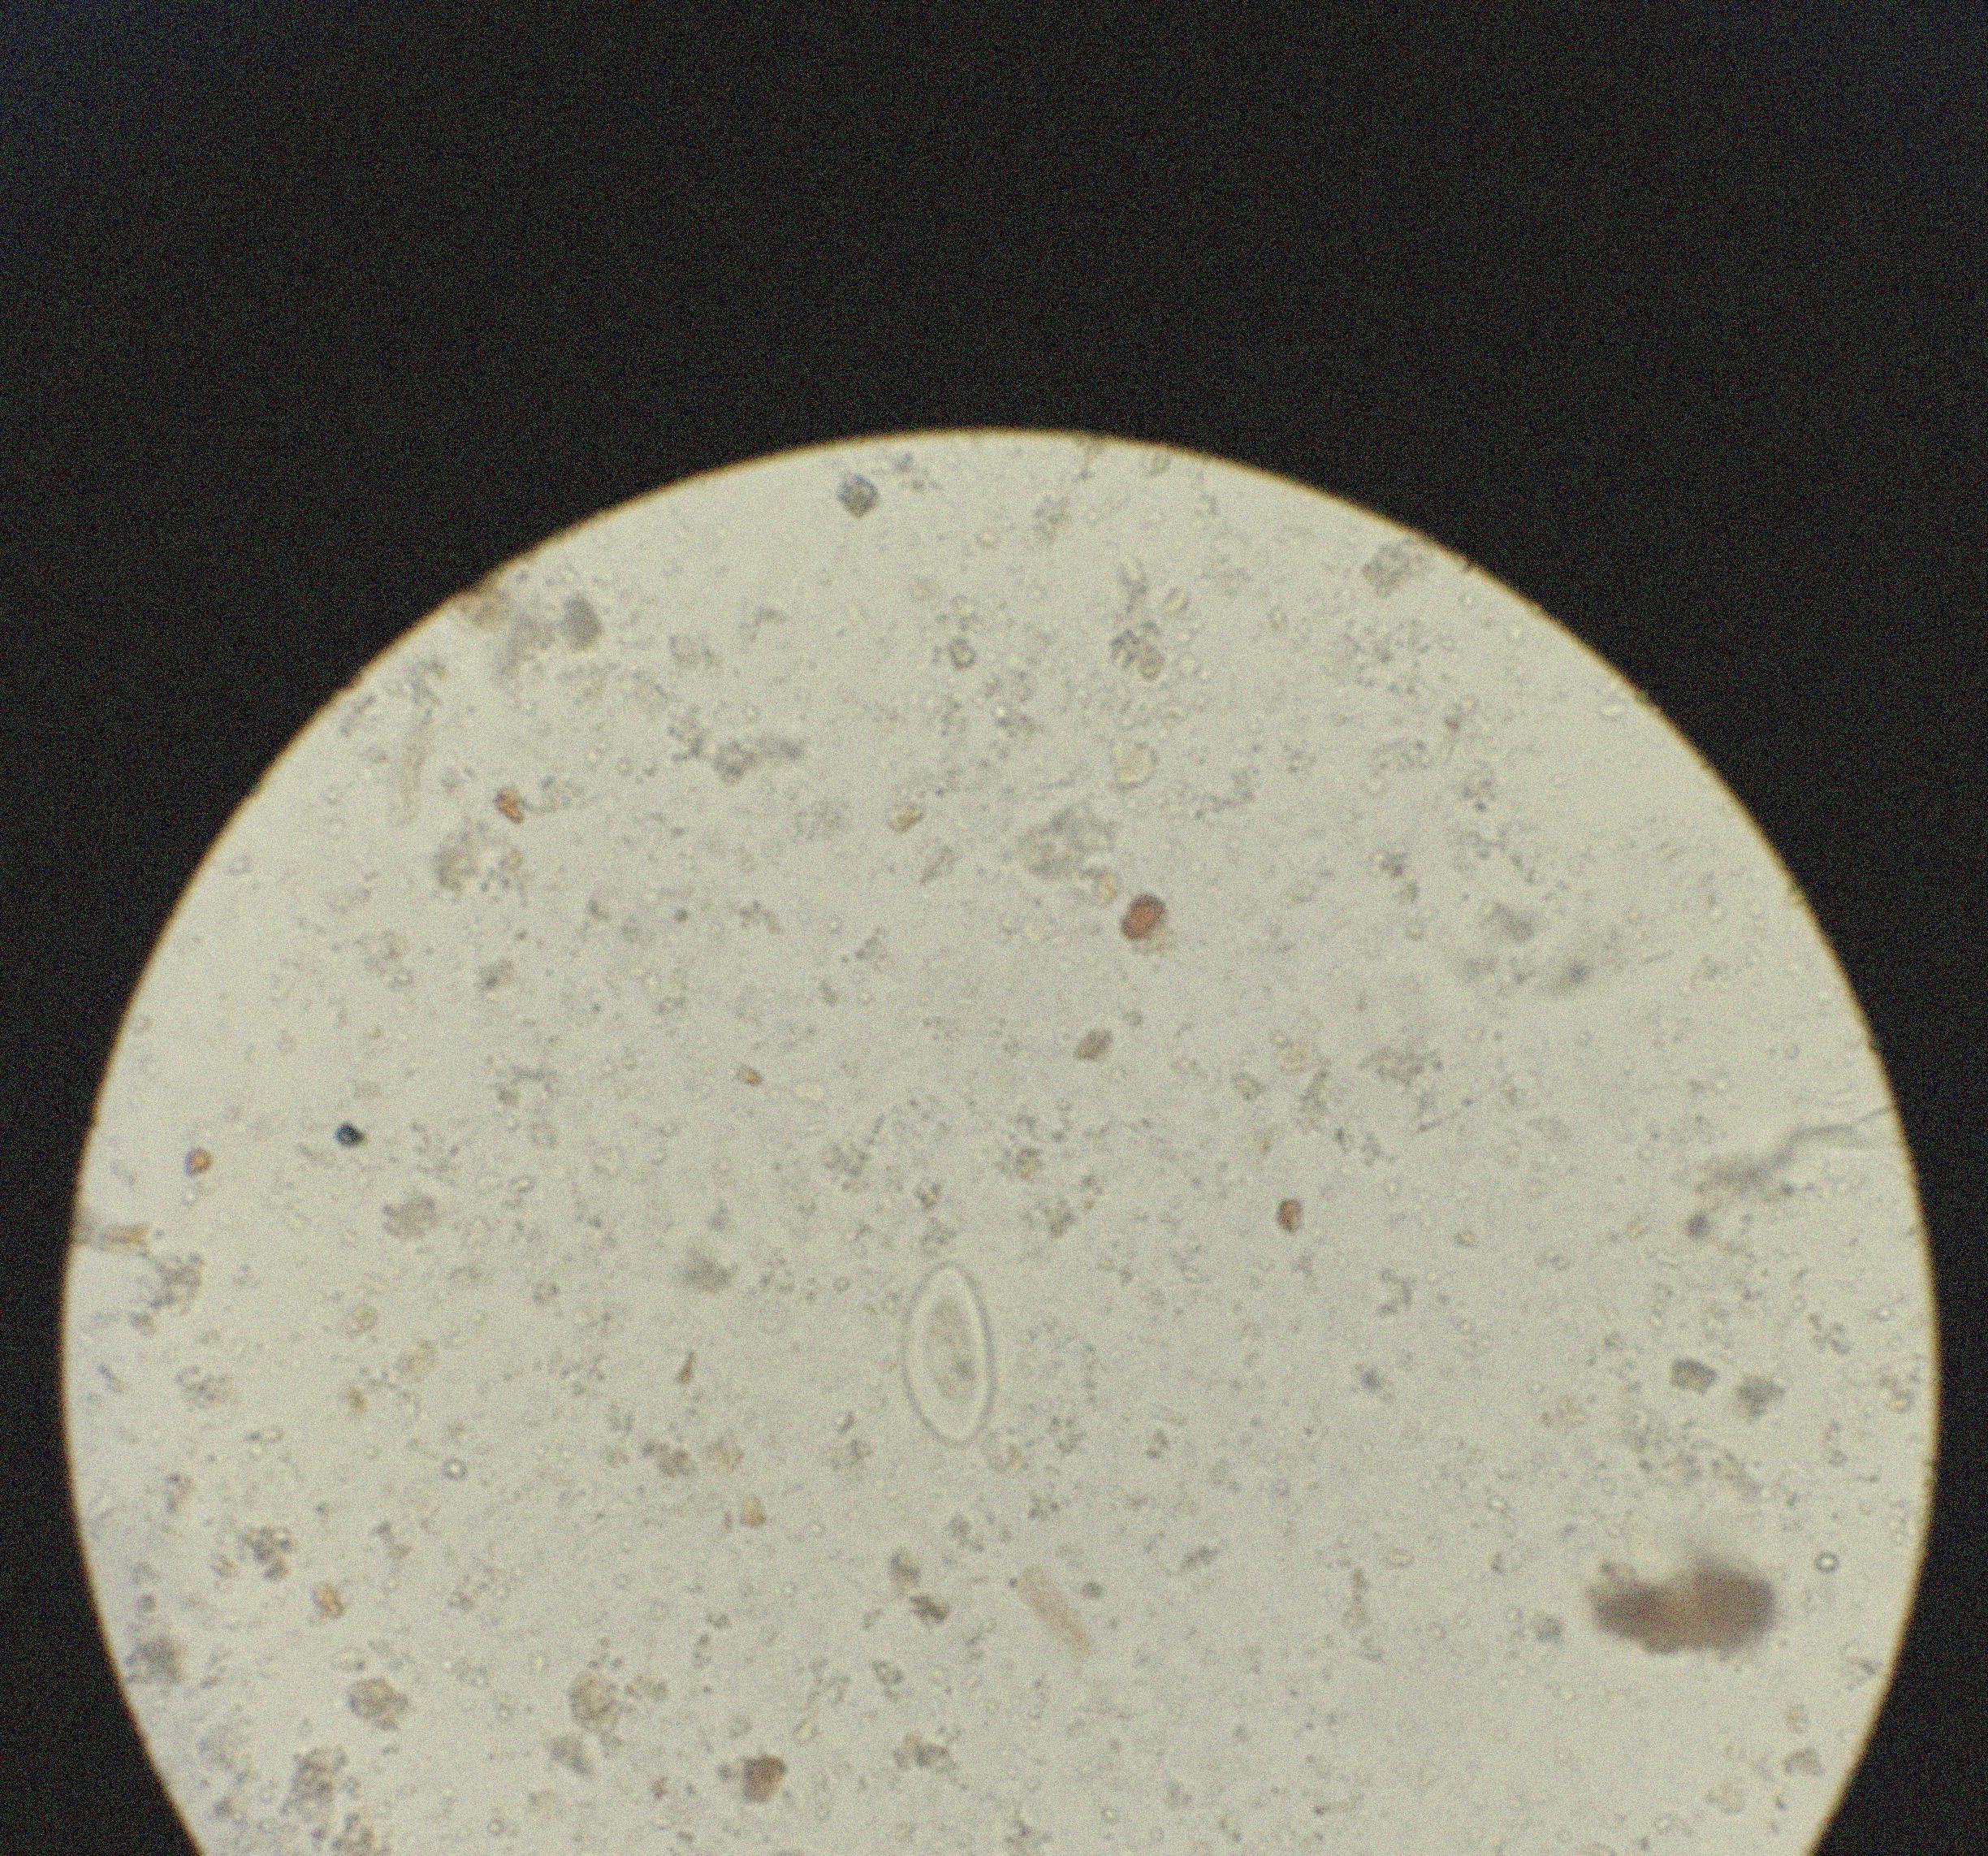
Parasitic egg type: Enterobius vermicularis